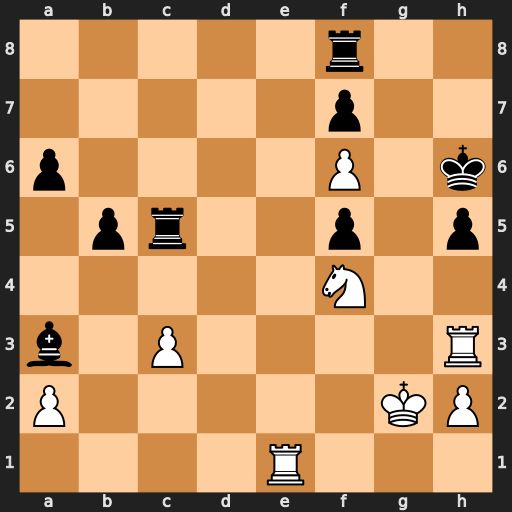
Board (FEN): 5r2/5p2/p4P1k/1pr2p1p/5N2/b1P4R/P5KP/4R3
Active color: w
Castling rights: -
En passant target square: -
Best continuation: Rxh5#